Question: I have a 'UIViewController' that creates custom 'UIView' objects and inserts them into a 'UIScrollView'. The 'UIViewController' attaches a 'UIPanGestureRecognizer' to each 'UIView'. Is there anything I can do to allow scrolling of the 'UIScrollView' even when it is being touched through the custom 'UIView' objects while still allowing their 'UIPanGestureRecognizers' (which are configured to change x coordinates only) to work?
Here's a screenshot of what I mean. The blue rectangles are the custom 'UIView' objects, and the white background is the 'UIScrollView'.

Any help would be greatly appreciated!
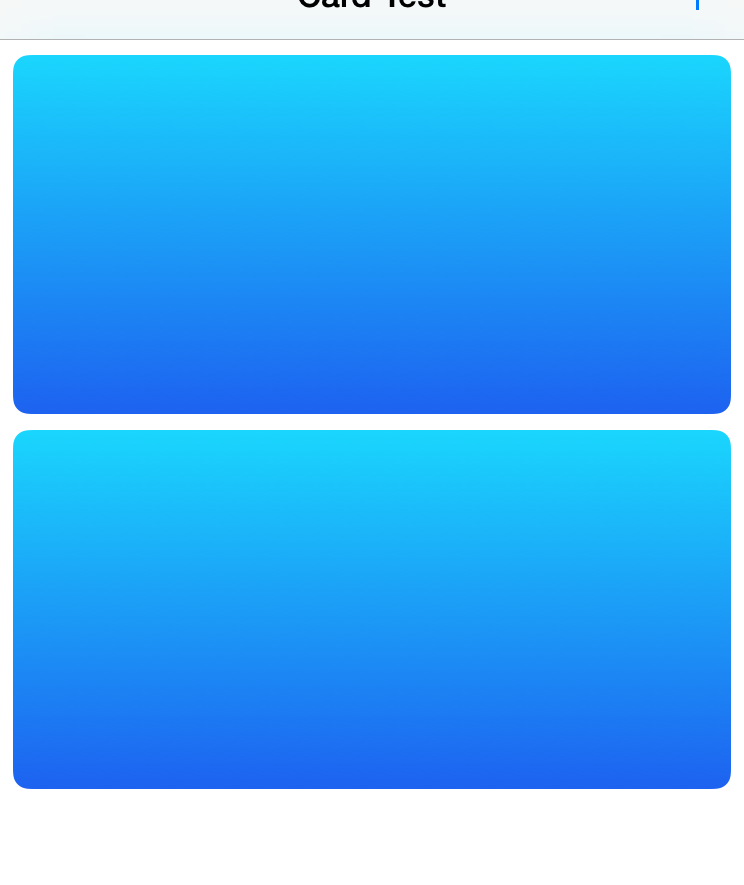
Answer: I figured it out!
It's all about using 'UIGestureRecognizerDelegate'.
At the top, you do 'class ViewController: UIViewController, UIGestureRecognizerDelegate'
Then, in the class body, you add this method:
'func gestureRecognizer(gestureRecognizer: UIGestureRecognizer, shouldRecognizeSimultaneouslyWithGestureRecognizer otherGestureRecognizer: UIGestureRecognizer) -> Bool { return true }'
And finally, to the 'UIView' on top, you add 'panRecognizer.delegate = self' ('panRecognizer' is the variable referencing the 'UIView''s 'UIGestureRecognizer'